Field crop: maize
Growth stage: 2
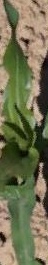
Species: maize